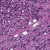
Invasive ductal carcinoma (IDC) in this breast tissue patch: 1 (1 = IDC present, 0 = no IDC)